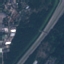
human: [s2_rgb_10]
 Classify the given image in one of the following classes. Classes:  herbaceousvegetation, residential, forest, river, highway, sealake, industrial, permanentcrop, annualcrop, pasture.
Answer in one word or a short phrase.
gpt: Highway